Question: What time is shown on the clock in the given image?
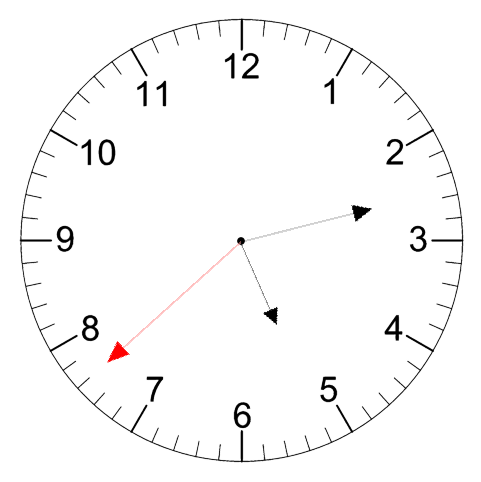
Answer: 05:12:38